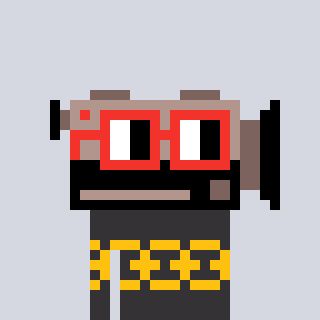
a pixel art character with square red glasses, a camcorder-shaped head and a grayscale-colored body on a cool background